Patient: sex F, age 62
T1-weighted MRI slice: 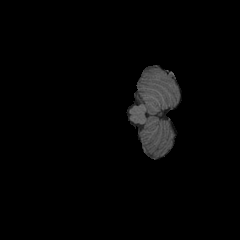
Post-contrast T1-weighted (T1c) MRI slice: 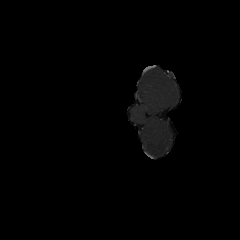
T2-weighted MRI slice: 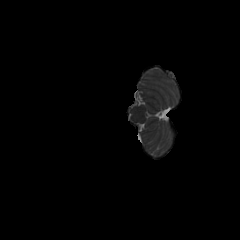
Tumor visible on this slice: no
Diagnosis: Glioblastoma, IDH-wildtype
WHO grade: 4